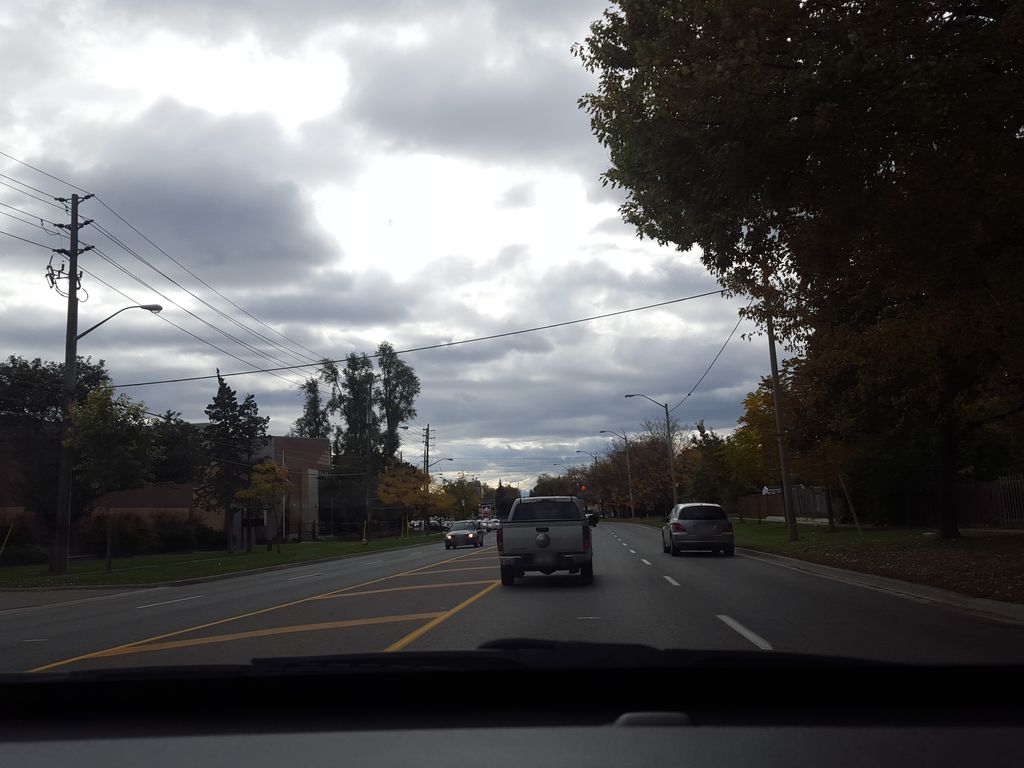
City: toronto